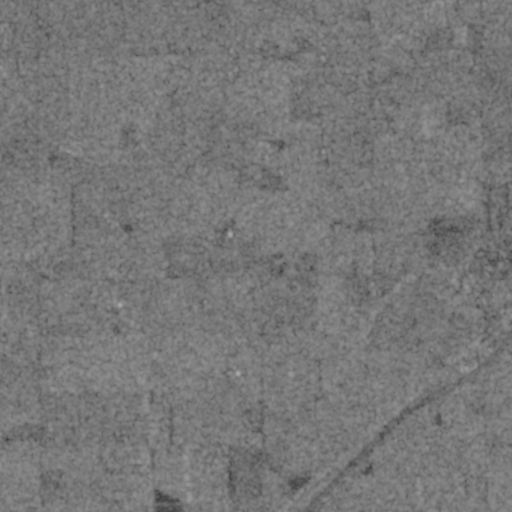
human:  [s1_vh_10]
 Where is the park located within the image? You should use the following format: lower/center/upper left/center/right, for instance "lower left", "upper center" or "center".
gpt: The park is located in the lower right of the image.
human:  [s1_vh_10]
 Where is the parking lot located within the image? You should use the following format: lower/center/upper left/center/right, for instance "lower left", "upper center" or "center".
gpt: The parking lot is located in the center right of the image.
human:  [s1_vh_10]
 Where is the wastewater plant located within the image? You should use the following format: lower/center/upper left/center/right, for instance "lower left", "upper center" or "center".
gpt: The wastewater plant is located in the lower left of the image.
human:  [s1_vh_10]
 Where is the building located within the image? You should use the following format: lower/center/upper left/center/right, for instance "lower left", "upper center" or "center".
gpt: The building is located in the center right of the image.
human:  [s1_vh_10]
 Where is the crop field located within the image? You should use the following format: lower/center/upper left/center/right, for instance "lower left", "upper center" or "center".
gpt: There is no crop field in the image.

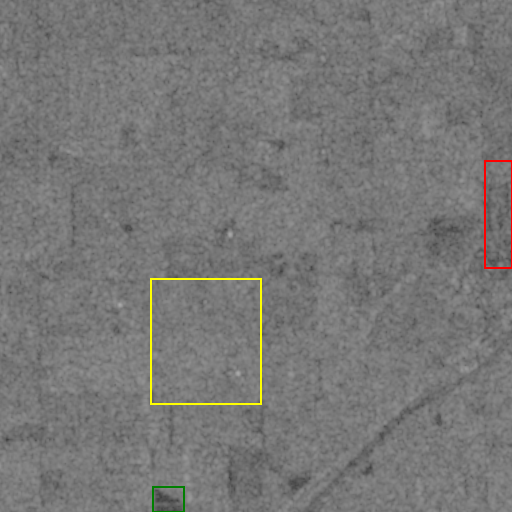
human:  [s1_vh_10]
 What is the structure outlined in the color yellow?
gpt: The structure outlined in yellow is a crop field.
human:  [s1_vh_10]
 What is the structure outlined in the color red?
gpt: The structure outlined in red is a park.
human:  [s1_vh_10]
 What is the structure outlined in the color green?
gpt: The structure outlined in green is a wastewater plant.
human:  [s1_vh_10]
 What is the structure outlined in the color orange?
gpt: There is no orange outline.